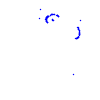
Particle: kaon